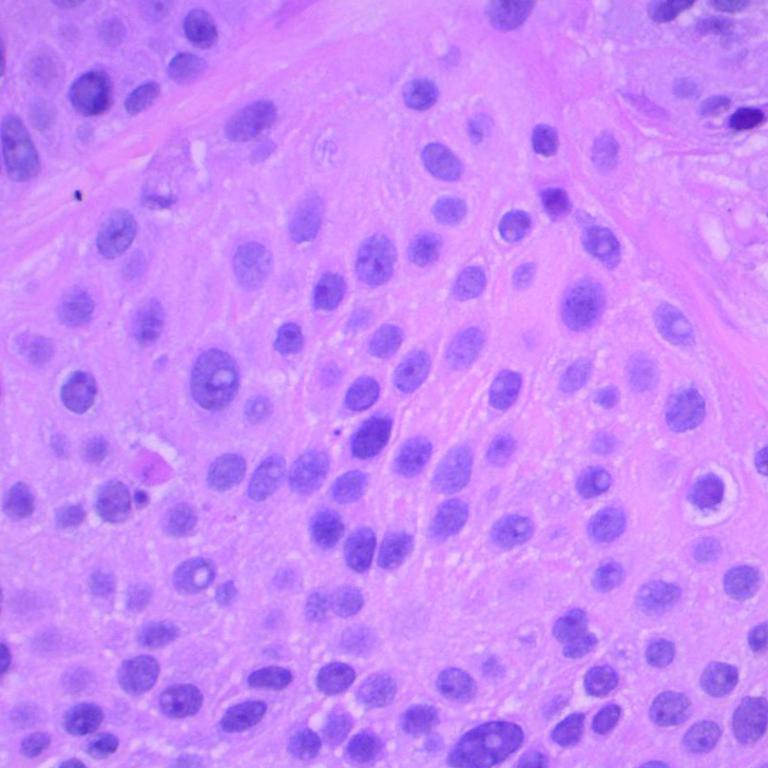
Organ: lung
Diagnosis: squamous carcinomas